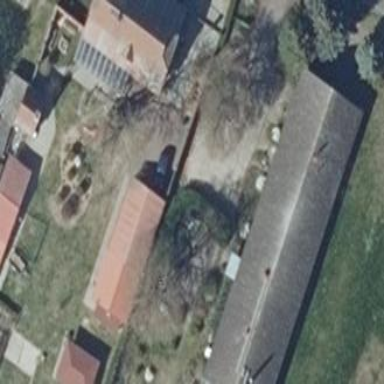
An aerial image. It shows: Guest house building.